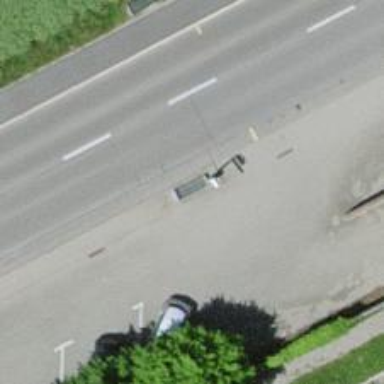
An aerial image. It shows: Bench for seating.